Question: Remove in momgodb using java not giving proper result. Am i missing something?
My database is as below.

My code for removeing records where 'index = "7"' is as,
'''
BasicDBObject whereQuery = new BasicDBObject("nodes.index", new BasicDBObject("$eq", "7"));
node_info.remove(whereQuery);
'''
It's returning all the records and deleting my complete database. What can be probably wrong.?
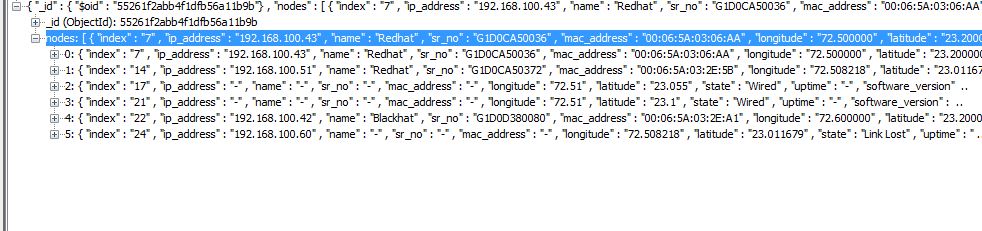
Answer: Instead of remove try <URL> method code as below
'''
BasicDBObject match = new BasicDBObject("_id", object id here);
BasicDBObject update = new BasicDBObject("nodes", new BasicDBObject("index", 7)))
node_info.update(match, new BasicDBObject("$pull", update);
'''